Question: I have the following SQL statement (SQLite 3.0) which is joining two tables, the results are that I have a record per day with totals for the day, but joining it to the language table, it gives me , one for each language.
'''
SELECT
re.day,
re.flashcardsAdded,
re.flashcardsTested,
re.flashcardsLearned,
re.totalPoints AS totalForDay,
la.language,
la.total AS totalForLanguage
FROM dpod_site_reportDays AS re
JOIN dpod_site_reportDayLanguageTotals AS la ON re.day=la.day
ORDER BY re.day DESC
'''
However, and instead of e.g. "french" being data, I want it to be a column name with the total for that language as the data for that column.
e.g.:
'''
day | flashcardsAdded | flashcardsTested | flashcardsLearned | totalForDay | french | german | italian | russian | german
'''

Here are the tables:
'''
CREATE TABLE dpod_site_reportDayLanguageTotals(
day VARCHAR(50),
language VARCHAR(1024),
total INT(12),
extras VARCHAR(1024),
idCode VARCHAR(1024),
whenCreated VARCHAR(50),
whenChanged VARCHAR(50),
id INTEGER PRIMARY KEY AUTOINCREMENT NOT NULL UNIQUE)
CREATE TABLE dpod_site_reportDays(
day VARCHAR(50),
flashcardsAdded INT(12),
flashcardsTested INT(12),
flashcardsLearned INT(12),
journalPoints INT(12),
readingPoints INT(12),
correctionPoints INT(12),
extrasData TEXT,
totalPoints INT(12),
extras VARCHAR(1024),
idCode VARCHAR(1024),
whenCreated VARCHAR(50),
whenChanged VARCHAR(50),
id INTEGER PRIMARY KEY AUTOINCREMENT NOT NULL UNIQUE)
'''
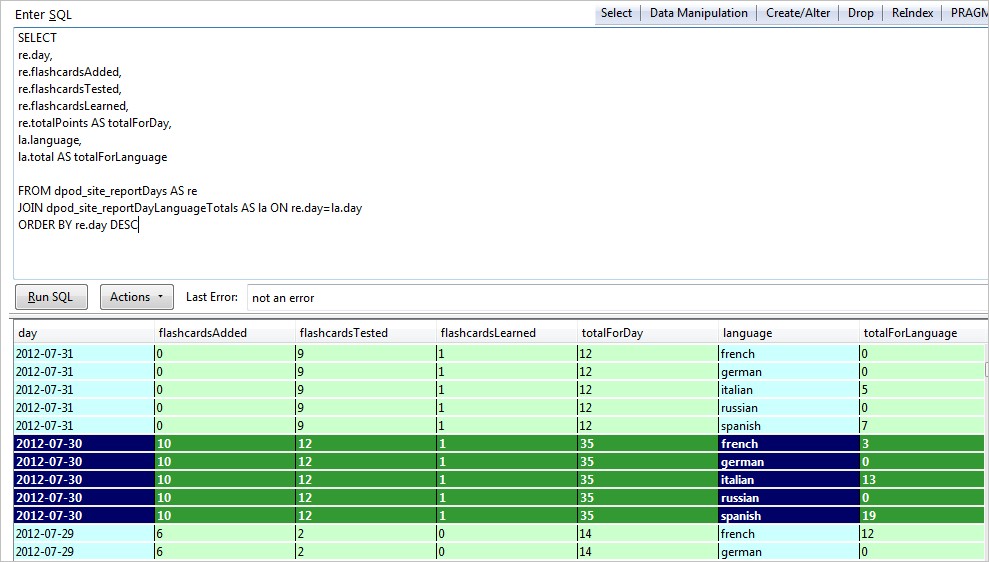
Answer: '''
SELECT
re.day,
re.flashcardsAdded,
re.flashcardsTested,
re.flashcardsLearned,
re.totalPoints AS totalForDay,
Sum(CASE la.language WHEN 'french' THEN la.total ELSE 0 END) AS french,
Sum(CASE la.language WHEN 'german' THEN la.total ELSE 0 END) AS german,
Sum(CASE la.language WHEN 'italian' THEN la.total ELSE 0 END) AS italian,
Sum(CASE la.language WHEN 'russian' THEN la.total ELSE 0 END) AS russian
FROM dpod_site_reportDays AS re
JOIN dpod_site_reportDayLanguageTotals AS la ON re.day=la.day
GROUP BY re.day,
re.flashcardsAdded,
re.flashcardsTested,
re.flashcardsLearned,
re.totalPoints
ORDER BY re.day DESC
'''